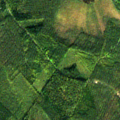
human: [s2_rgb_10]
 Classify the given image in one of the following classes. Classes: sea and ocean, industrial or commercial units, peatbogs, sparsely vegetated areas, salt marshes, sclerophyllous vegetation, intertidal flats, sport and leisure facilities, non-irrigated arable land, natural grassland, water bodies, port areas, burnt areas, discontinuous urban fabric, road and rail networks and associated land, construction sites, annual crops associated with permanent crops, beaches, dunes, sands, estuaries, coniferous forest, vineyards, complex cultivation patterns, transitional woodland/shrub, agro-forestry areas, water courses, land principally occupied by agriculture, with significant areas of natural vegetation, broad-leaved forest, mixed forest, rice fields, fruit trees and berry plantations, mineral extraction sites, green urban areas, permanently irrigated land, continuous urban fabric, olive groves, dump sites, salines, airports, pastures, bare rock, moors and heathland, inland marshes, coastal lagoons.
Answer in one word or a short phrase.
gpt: coniferous forest, mixed forest